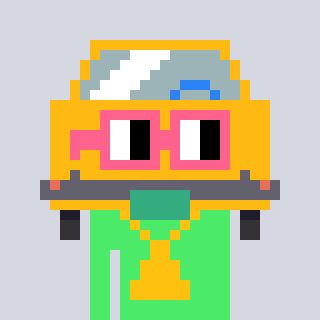
a pixel art character with square pink glasses, a taxi-shaped head and a teal-colored body on a cool background